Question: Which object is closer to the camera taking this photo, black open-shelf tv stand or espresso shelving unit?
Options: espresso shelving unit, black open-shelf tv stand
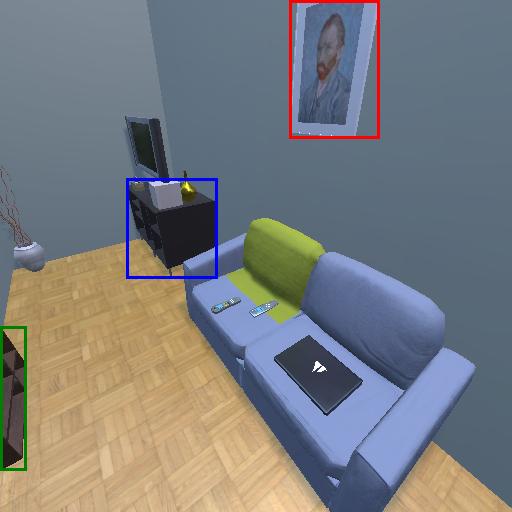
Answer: espresso shelving unit